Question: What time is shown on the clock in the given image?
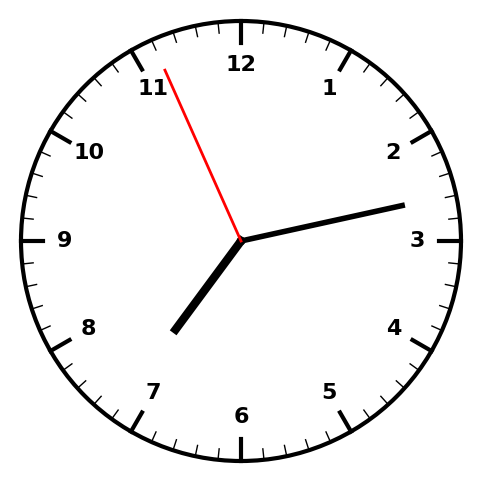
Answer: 07:12:56